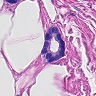
Metastatic tissue present: yes